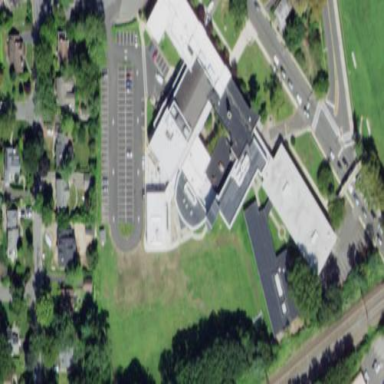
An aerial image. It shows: School building.